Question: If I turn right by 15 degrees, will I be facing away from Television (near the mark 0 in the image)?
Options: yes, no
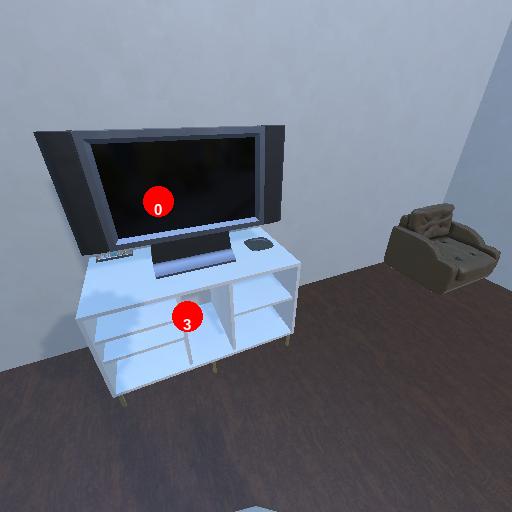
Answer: yes